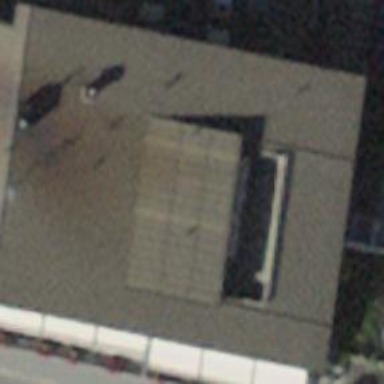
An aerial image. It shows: Hotel building.